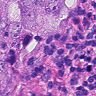
Metastatic tissue present: yes